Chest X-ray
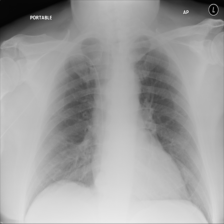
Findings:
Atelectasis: negative
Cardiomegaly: negative
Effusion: negative
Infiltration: negative
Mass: negative
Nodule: negative
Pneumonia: negative
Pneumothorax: negative
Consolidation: negative
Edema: negative
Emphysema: negative
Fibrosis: negative
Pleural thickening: negative
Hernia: negative